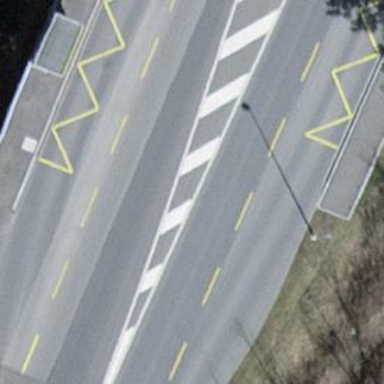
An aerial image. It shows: Public transport stop position.